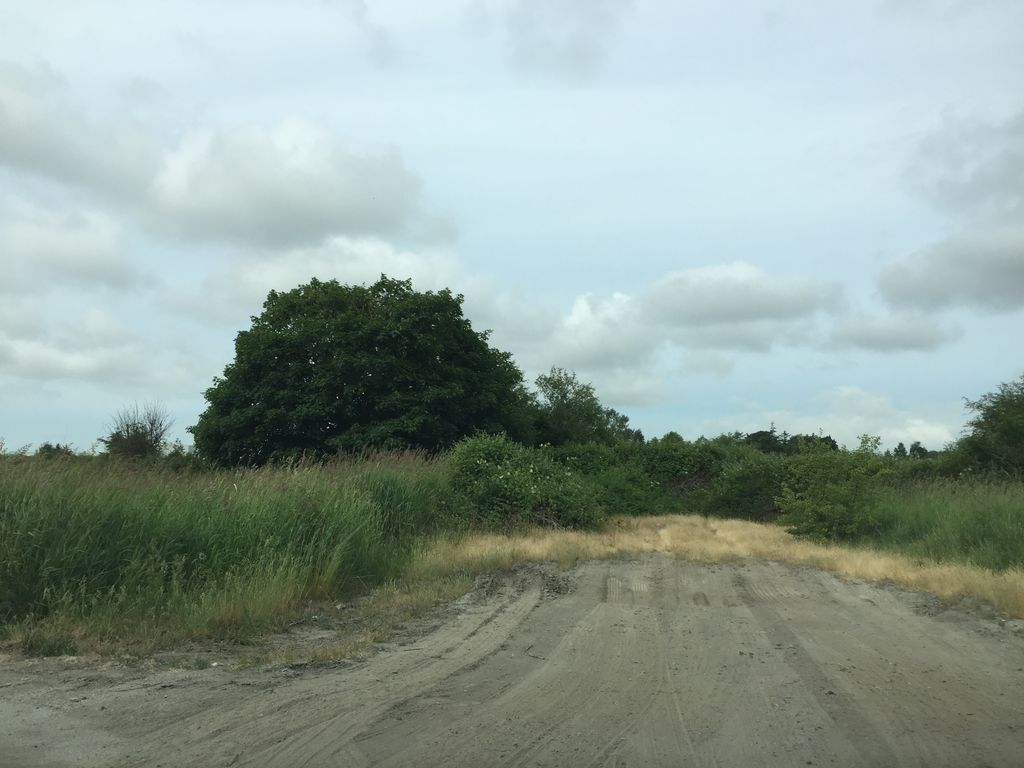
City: vancouver